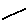
Label: line